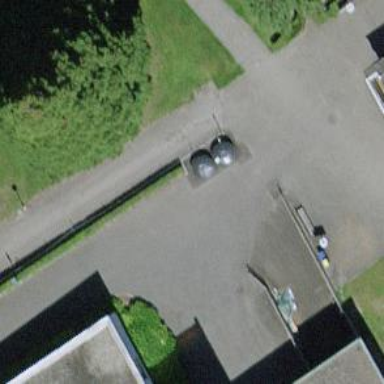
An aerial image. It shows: Waste disposal facility.